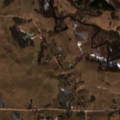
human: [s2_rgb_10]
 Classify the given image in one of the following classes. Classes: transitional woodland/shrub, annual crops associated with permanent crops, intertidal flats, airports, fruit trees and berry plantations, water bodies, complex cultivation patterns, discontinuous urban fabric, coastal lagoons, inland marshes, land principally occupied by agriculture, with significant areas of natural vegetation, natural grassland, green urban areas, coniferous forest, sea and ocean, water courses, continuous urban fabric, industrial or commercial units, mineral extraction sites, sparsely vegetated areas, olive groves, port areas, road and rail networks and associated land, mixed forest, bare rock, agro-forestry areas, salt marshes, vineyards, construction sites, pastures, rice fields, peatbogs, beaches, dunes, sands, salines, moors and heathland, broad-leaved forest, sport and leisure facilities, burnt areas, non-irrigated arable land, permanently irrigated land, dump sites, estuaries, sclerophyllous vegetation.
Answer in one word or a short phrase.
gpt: non-irrigated arable land, complex cultivation patterns, land principally occupied by agriculture, with significant areas of natural vegetation, broad-leaved forest, transitional woodland/shrub